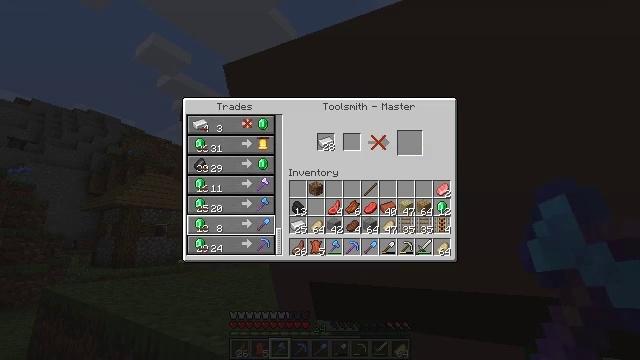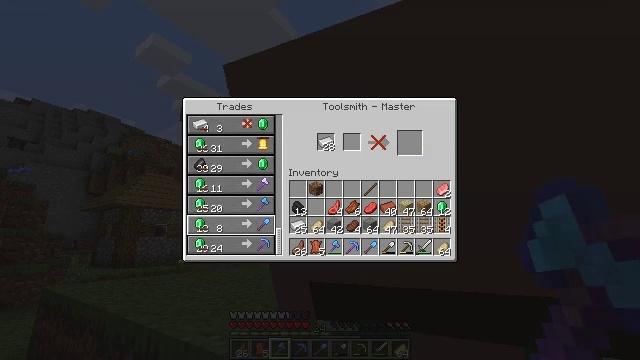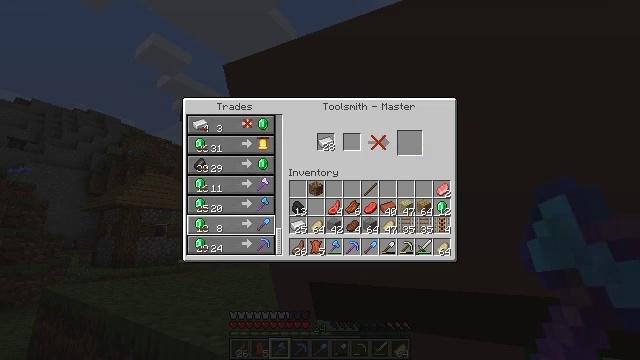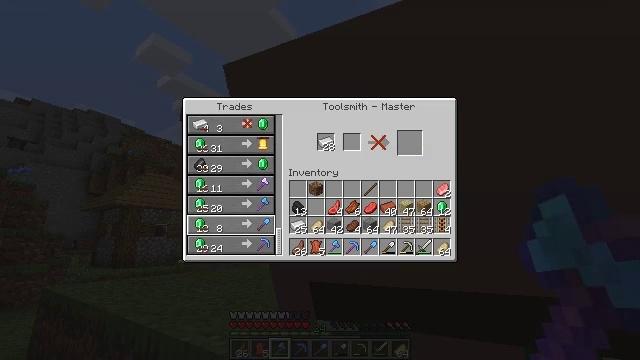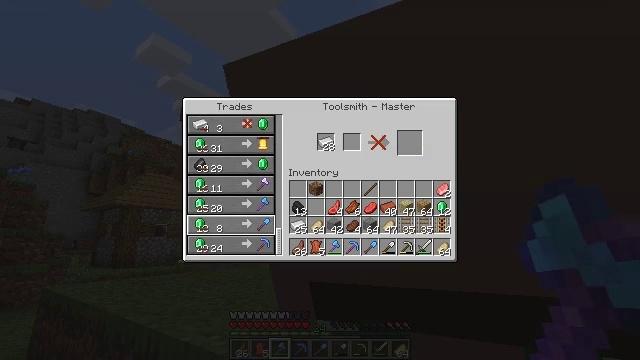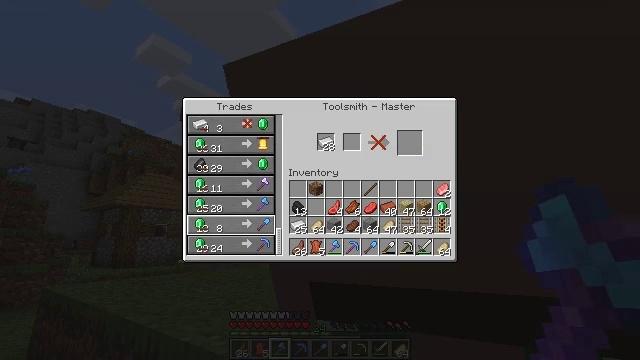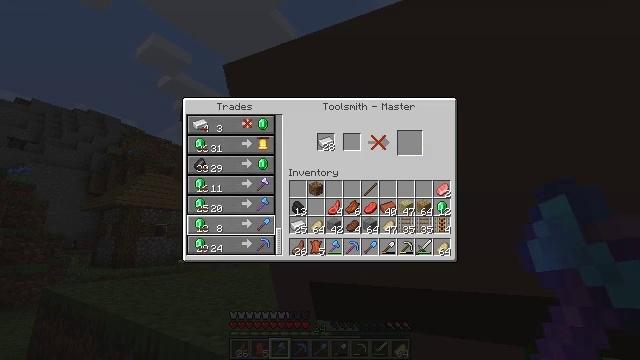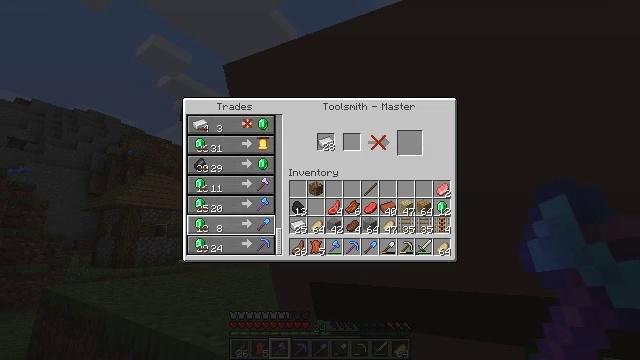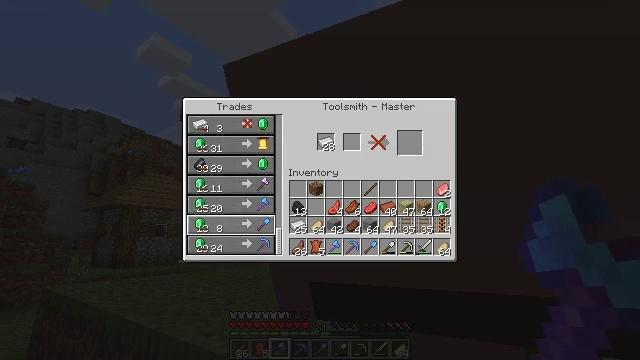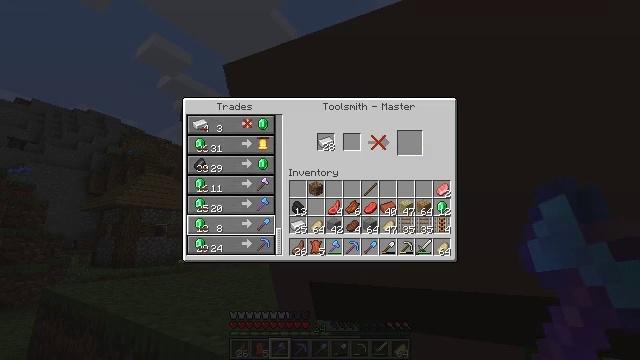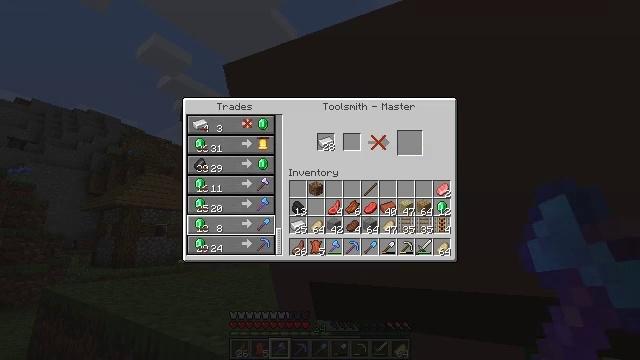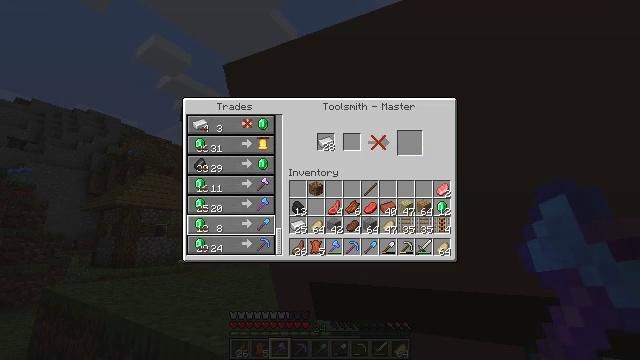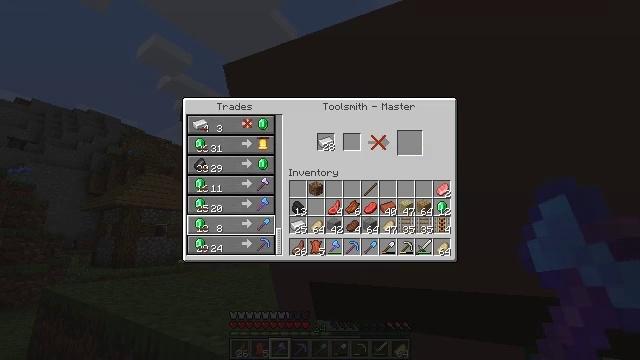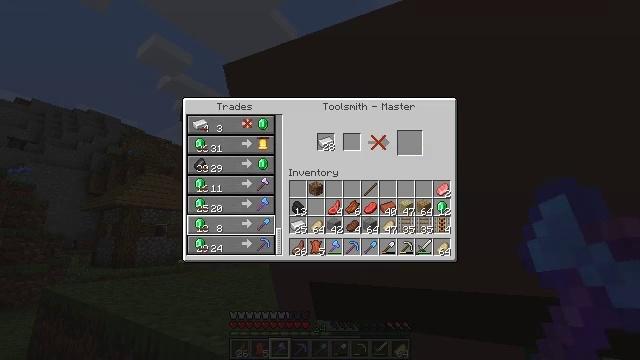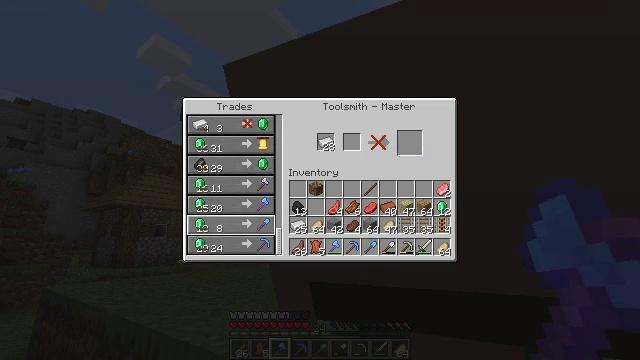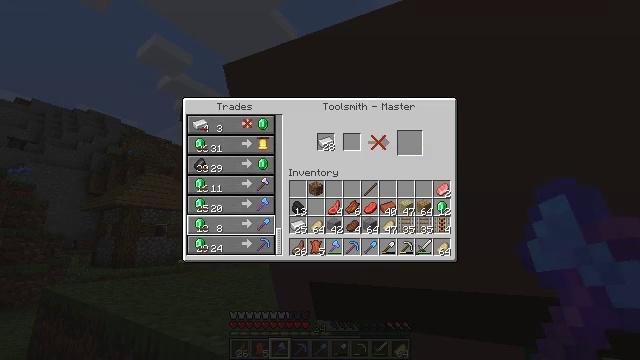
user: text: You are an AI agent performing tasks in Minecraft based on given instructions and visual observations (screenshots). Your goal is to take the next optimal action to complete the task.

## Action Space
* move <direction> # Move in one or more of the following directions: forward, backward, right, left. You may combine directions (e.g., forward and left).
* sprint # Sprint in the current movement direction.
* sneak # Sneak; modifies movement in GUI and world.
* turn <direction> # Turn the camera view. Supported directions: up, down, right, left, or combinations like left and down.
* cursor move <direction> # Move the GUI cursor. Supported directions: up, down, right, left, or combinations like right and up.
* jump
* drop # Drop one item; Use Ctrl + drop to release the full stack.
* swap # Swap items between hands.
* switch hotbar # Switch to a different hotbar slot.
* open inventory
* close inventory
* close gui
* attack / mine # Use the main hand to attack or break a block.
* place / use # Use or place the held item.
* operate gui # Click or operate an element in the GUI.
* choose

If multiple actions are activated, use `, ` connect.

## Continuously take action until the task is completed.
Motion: motion action
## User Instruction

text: Use the furnace to create a brick from clay.
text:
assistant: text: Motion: no_op
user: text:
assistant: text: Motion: no_op
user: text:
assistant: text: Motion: no_op
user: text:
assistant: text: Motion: no_op
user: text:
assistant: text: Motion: no_op
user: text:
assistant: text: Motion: no_op
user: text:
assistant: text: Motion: no_op
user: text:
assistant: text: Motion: no_op
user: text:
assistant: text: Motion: no_op
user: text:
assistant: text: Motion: no_op
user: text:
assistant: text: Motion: no_op
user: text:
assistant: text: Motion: no_op
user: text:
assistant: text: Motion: no_op
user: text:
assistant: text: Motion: no_op
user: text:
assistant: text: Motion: no_op
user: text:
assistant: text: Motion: no_op
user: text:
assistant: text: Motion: no_op
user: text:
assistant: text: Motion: no_op
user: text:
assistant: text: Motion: no_op
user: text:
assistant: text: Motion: no_op
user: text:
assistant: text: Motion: no_op
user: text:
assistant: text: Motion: no_op
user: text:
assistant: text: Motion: no_op
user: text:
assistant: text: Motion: no_op
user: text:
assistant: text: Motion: no_op
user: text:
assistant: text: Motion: no_op
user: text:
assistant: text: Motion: no_op
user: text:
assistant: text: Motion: no_op
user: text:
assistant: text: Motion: no_op
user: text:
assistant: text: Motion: no_op